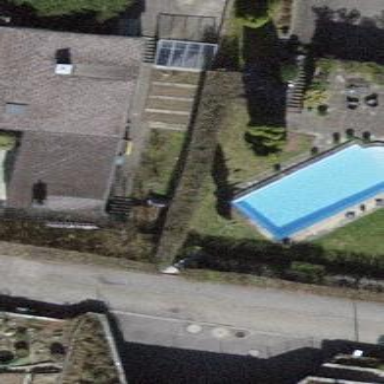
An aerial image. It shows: Swimming pool located in leisure land.